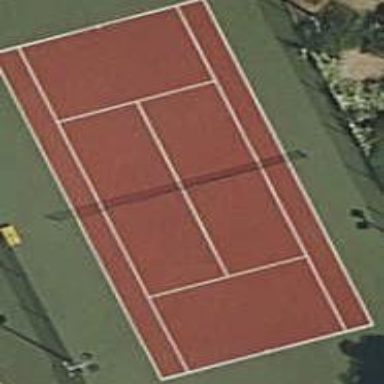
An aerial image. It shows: Tennis court in leisure pitch.